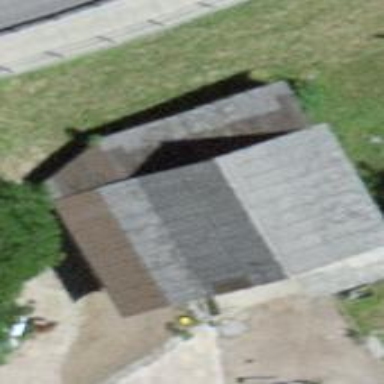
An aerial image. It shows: Rural barn.